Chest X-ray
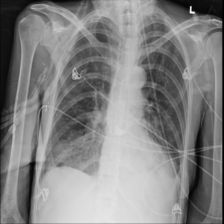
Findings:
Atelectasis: negative
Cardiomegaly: negative
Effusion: positive
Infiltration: negative
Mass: negative
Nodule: negative
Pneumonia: negative
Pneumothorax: negative
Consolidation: positive
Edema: negative
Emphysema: negative
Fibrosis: negative
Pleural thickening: negative
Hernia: negative